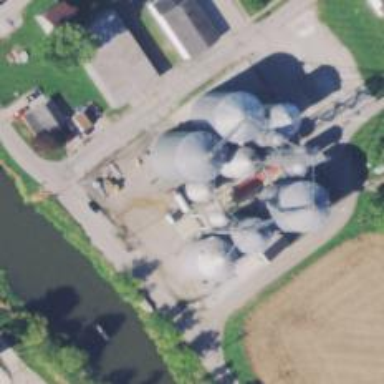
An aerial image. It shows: Silo.